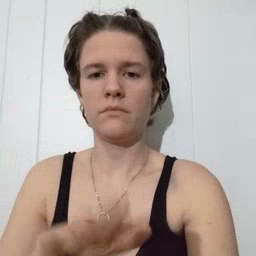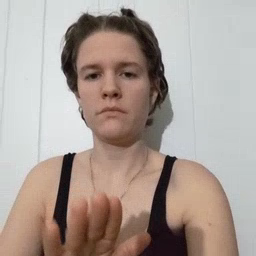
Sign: into